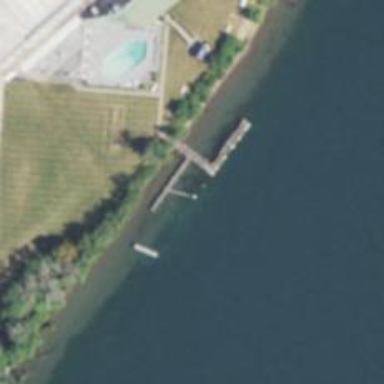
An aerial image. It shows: Man-made pier.